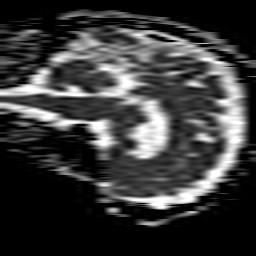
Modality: ADC
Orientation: sagittal
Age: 74
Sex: male
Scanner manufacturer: philips
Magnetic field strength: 1.5 T
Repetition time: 3.646 s
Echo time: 0.09255 s